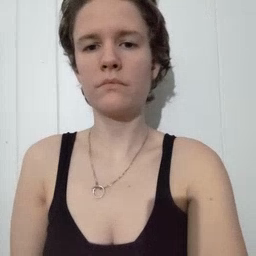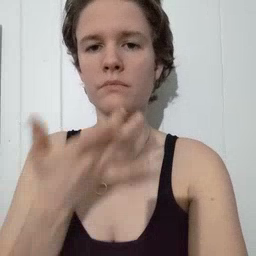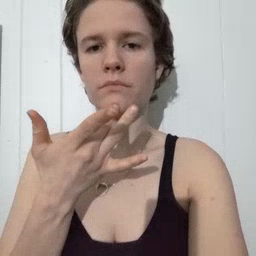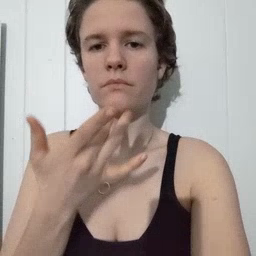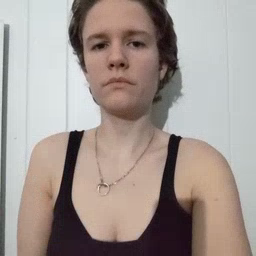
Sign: taste